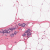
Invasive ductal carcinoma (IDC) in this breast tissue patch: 0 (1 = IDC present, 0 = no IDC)